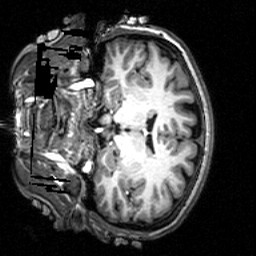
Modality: T1w
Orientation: coronal
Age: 24
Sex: male